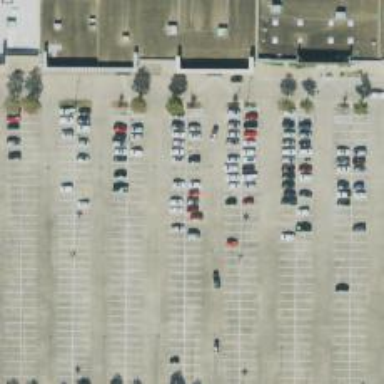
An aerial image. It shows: Parking space.